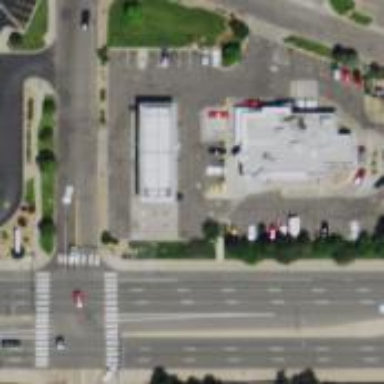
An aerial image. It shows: Convenience shop.